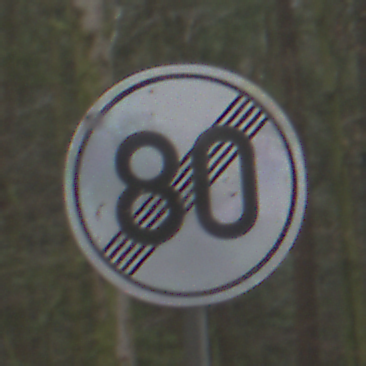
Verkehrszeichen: EndeGeschwindigkeit80
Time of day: Midday
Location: Outdoor (Nature)
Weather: Overcast
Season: NotSpecified
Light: Natural